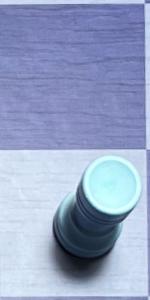
Label: Rook_White